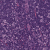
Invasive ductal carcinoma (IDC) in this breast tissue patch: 0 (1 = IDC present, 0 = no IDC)